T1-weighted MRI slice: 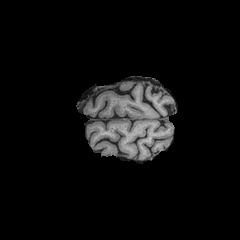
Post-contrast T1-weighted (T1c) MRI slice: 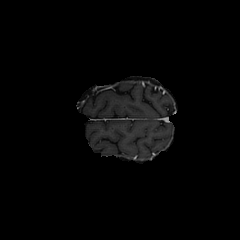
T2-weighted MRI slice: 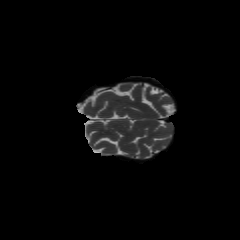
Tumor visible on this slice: no